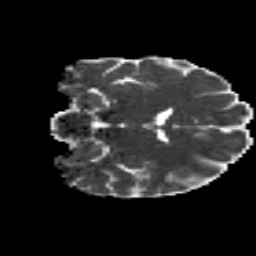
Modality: MD
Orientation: coronal
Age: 22
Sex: male
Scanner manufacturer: siemens
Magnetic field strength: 3 T
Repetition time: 8.8 s
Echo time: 0.085 s